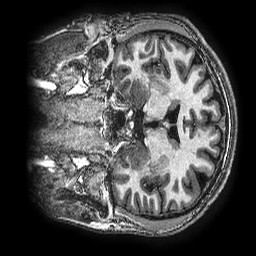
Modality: T1w
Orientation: coronal
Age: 25
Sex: male
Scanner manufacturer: ge
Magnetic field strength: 3 T
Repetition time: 0.00766 s
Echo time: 0.003476 s